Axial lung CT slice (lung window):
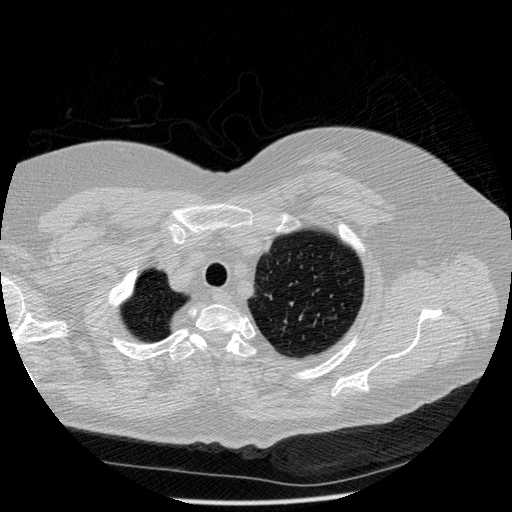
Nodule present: no